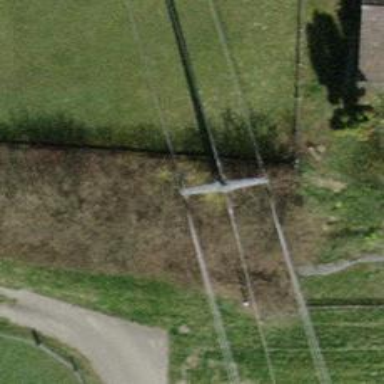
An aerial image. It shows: Power line with three cables.